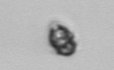
Label: Heterocapsa_rotundata